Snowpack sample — Buffalo Mountain, Silverthorne, Colorado, USA (2/22/26, 2:02 PM MST)
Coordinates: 39.622, -106.113
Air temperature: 33 °F
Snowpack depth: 63 cm
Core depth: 30 cm
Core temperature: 26.6 °F
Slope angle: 11°, slope face: 116°
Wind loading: low
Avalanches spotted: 0
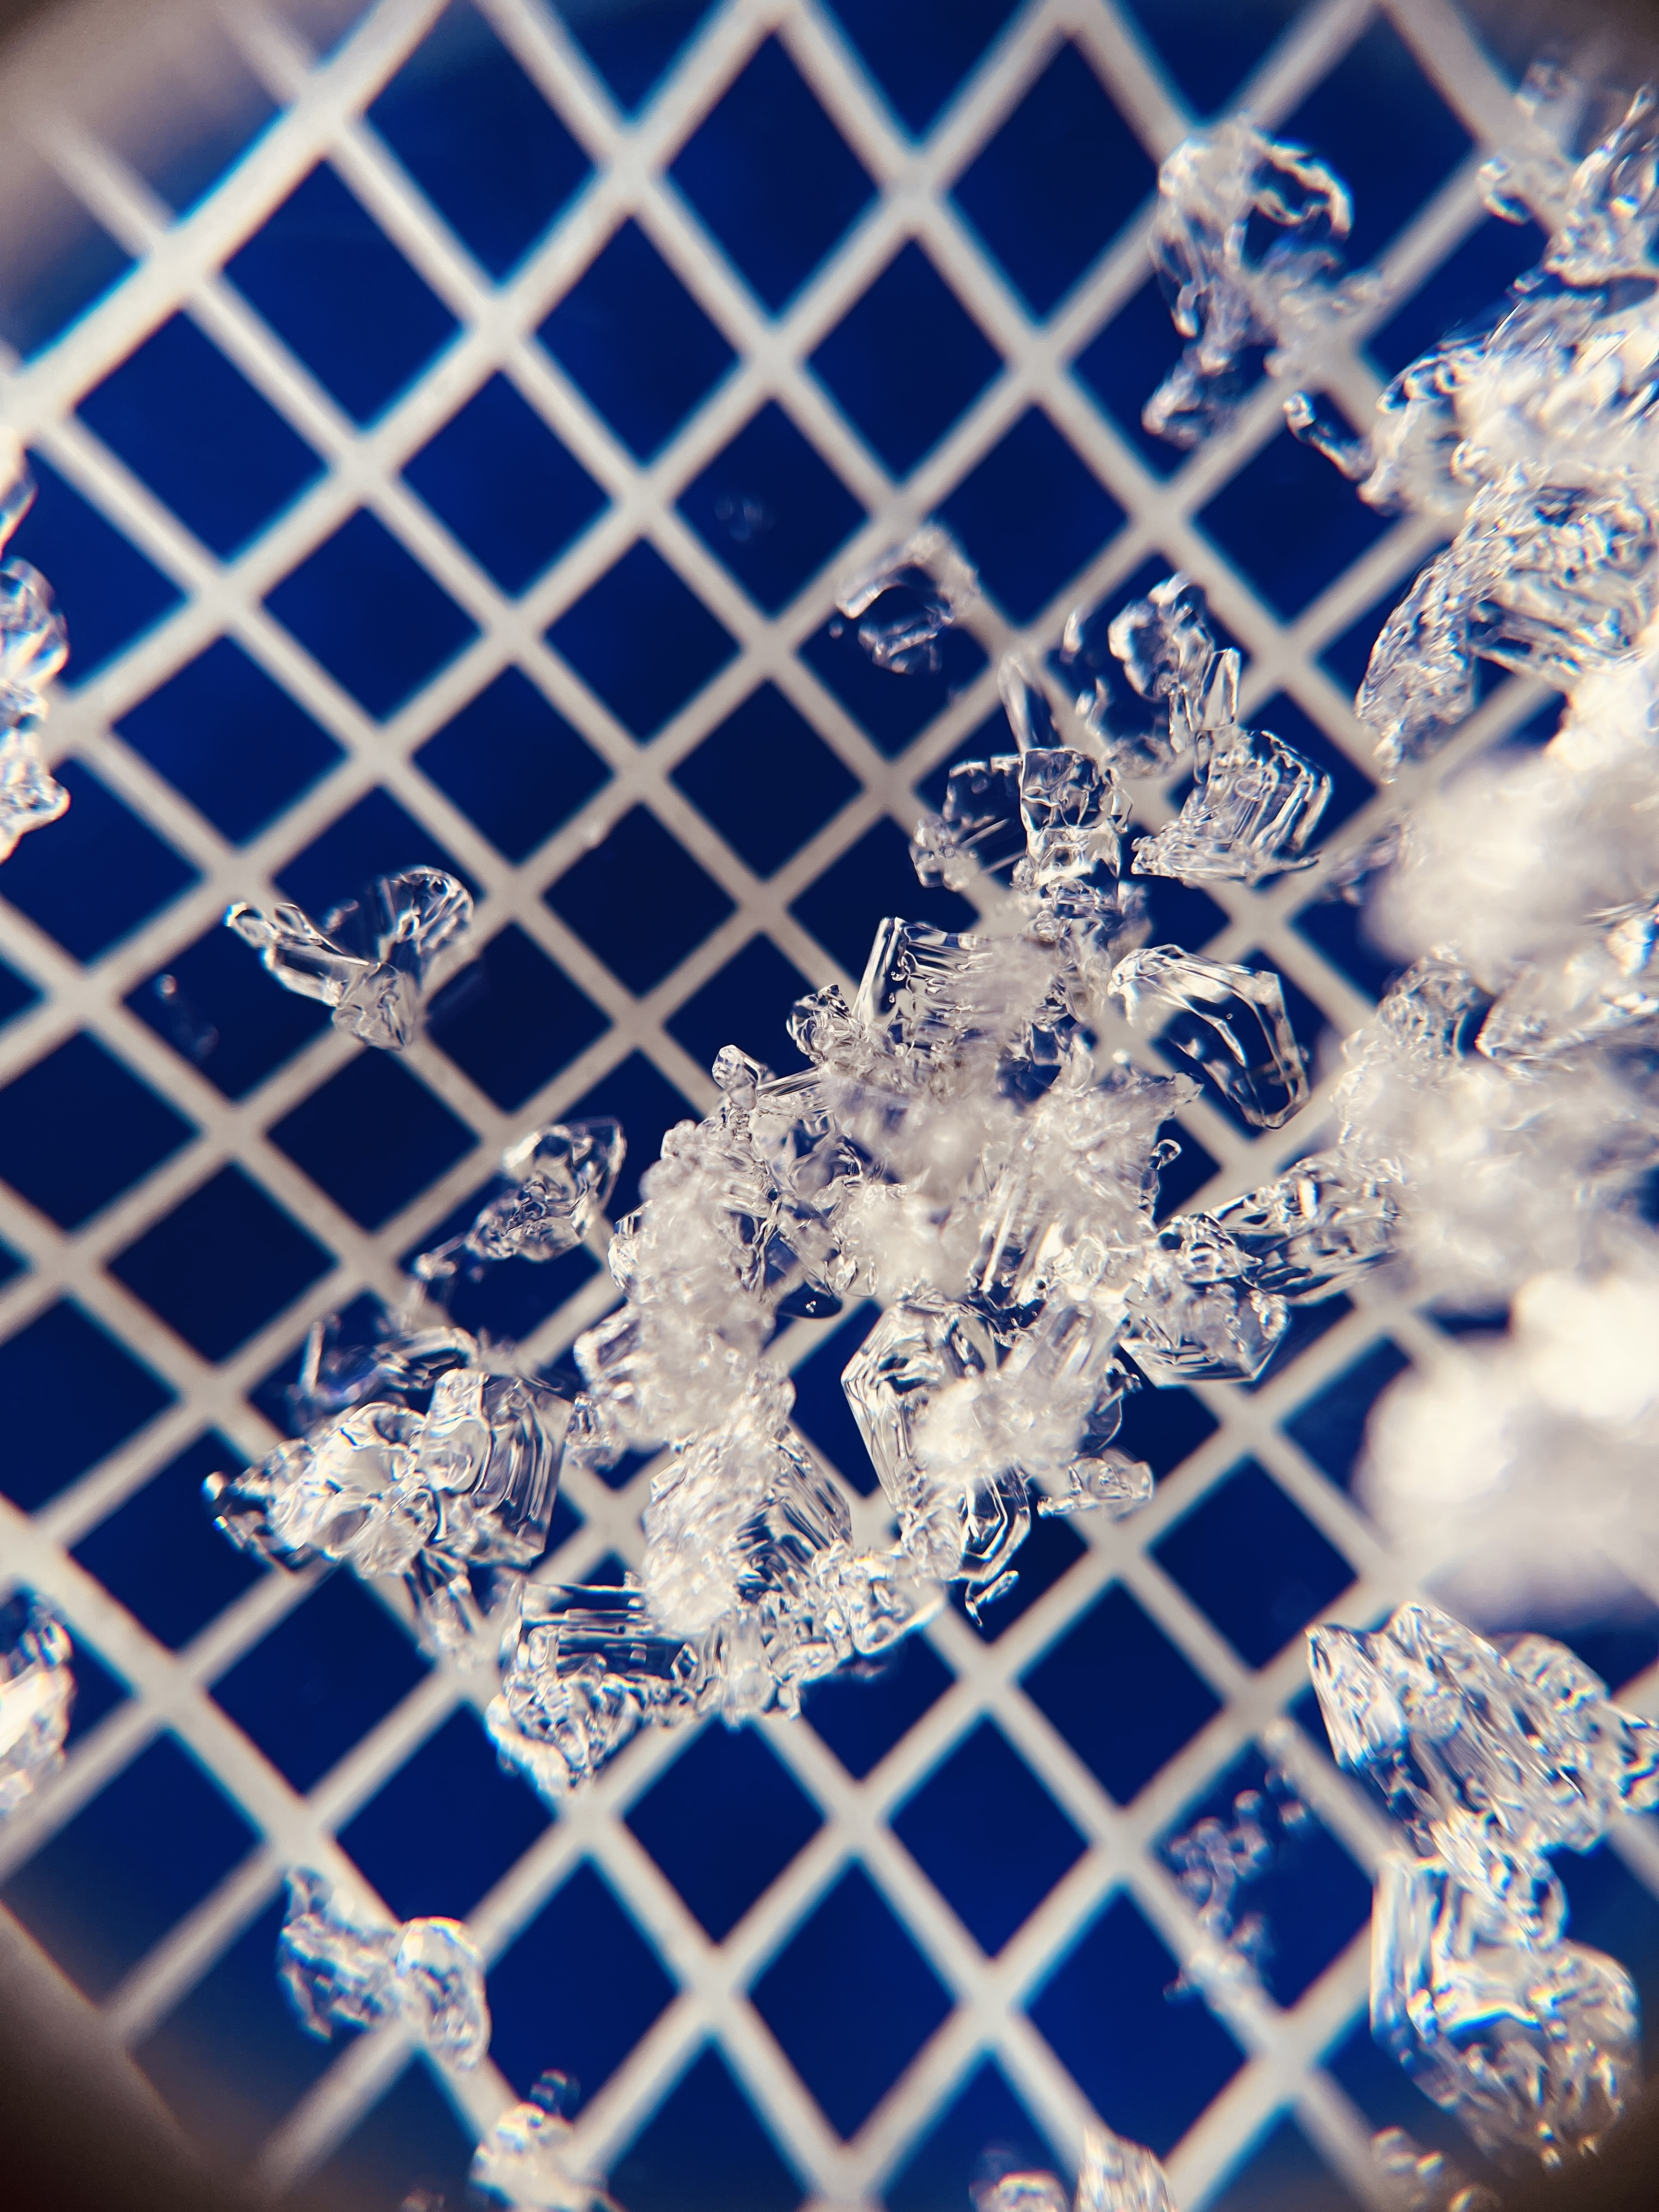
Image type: magnified_profile
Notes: In a firebreak similar to site 1, minimal wind loading with no spotted avalanches (not many faces in view though)